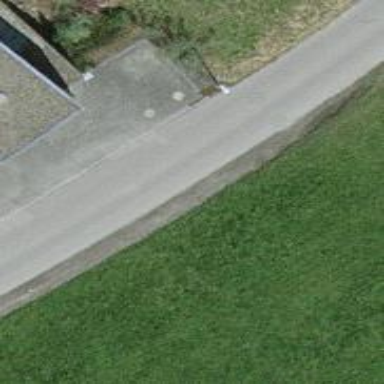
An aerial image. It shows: Smooth asphalt road in residential area.